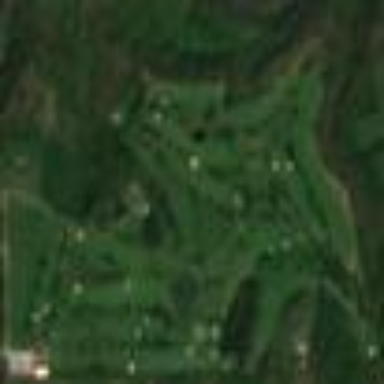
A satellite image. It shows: Golf course.